九年级 · 解析几何
如图, 四边形 $A B C D$ 内接于 $\odot O$, 若 $\angle C=130^{\circ}$, 则 $\angle B O D$ 的度数为 ( )

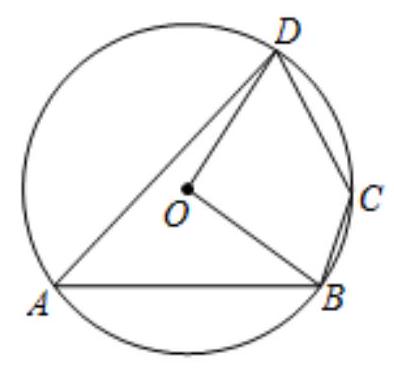
A. $50^{\circ}$

B. $100^{\circ}$

C. $130^{\circ}$

D. $150^{\circ}$

答案: B
解析: 【分析】

此题主要考查了圆内接四边形的性质和圆周角定理的综合应用, 熟练掌握相关知识点是解决问题的关键.

由于四边形 $A B C D$ 内接于 $\odot O$, 根据圆内接四边形的对角互补即可求得 $\angle A$ 的度数, 而 $\angle A 、 \angle B O D$ 是同弧所对的圆周角和圆心角, 根据圆周角定理即可得到 $\angle B O D$ 的度数.

【解答】

解: $\because$ 四边形 $A B C D$ 内接于 $\odot O$,

$\therefore \angle A+\angle C=180^{\circ}$, 而 $\angle C=130^{\circ}$,

$\therefore \angle A=180^{\circ}-\angle C=50^{\circ}$,

$\therefore \angle B O D=2 \angle A=100^{\circ}$.